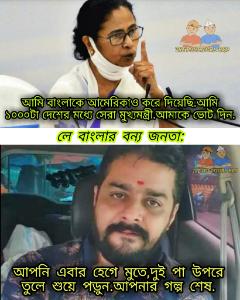
Text: আমি বাংলাকে আমেরিকাও করে দিয়েছি আমি ১০০০ টা দেশের মধ্যে সেরা মুখ্যমন্ত্রী আমাকে ভোট দিন লে বাংলার বন্য জনতা আপনি এবার হেগে মুতে, দুই পা উপরে তুলে শুয়ে পড়ুন আপনার গল্প শেষ
Label: Hate
Hate category: Political
Targeted group: Organization